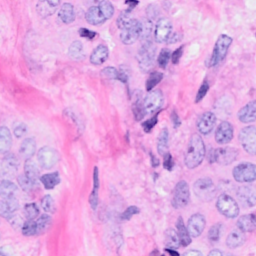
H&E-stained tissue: Breast